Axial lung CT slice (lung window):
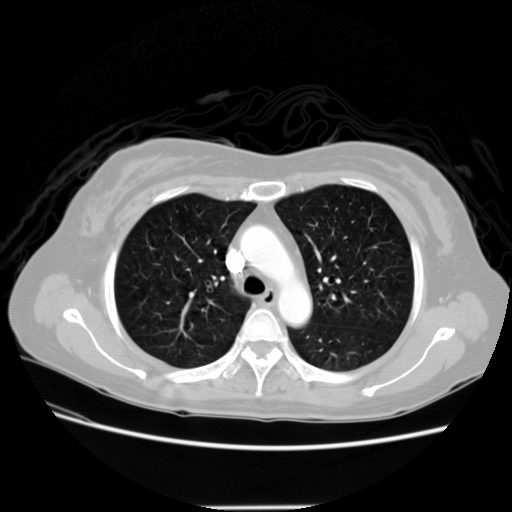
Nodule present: no